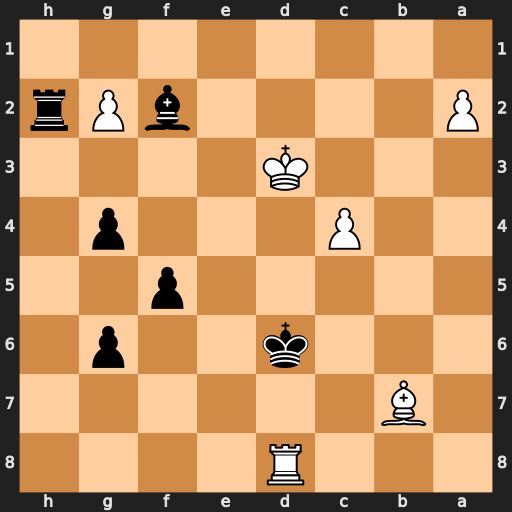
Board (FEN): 3R4/1B6/3k2p1/5p2/2P3p1/3K4/P4bPr/8
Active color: b
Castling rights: -
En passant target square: -
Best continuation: Kc7 Rg8 Kxb7